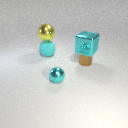
small brown metal cylinder to the right of large cyan rubber sphere